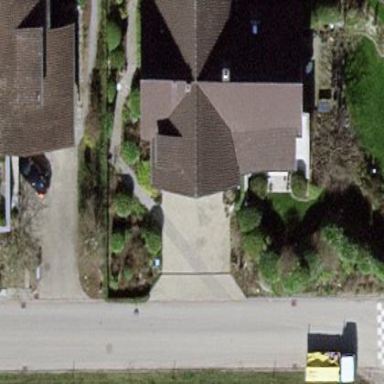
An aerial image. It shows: Gabled roof house.